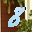
Label: 8